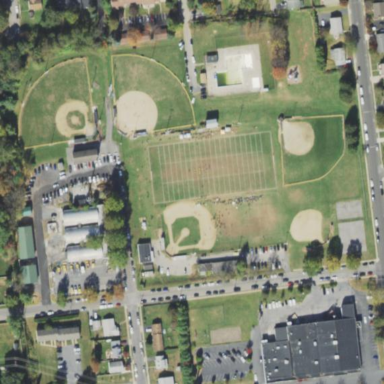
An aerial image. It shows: Baseball pitch for leisure and sports activities.